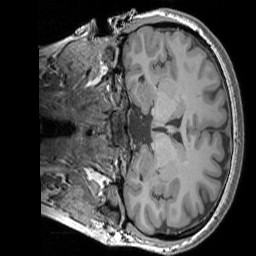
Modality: T1w
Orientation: coronal
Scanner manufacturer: siemens
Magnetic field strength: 3 T
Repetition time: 1.83 s
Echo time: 0.00303 s